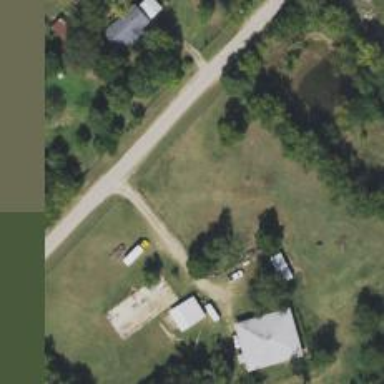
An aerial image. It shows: Driveway.